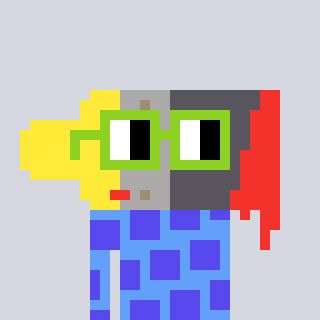
a pixel art character with square light green glasses, a paintbrush-shaped head and a blue-colored body on a cool background